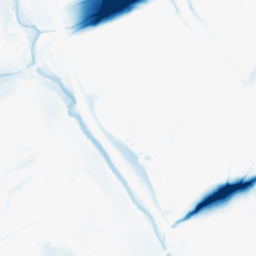
Category: morphological
Decomposition family: morphological_ellipse
Decomposition parameters: operation: closing
width: 50
height: 30
Upsampling method: quartic
Upsampling parameters: scale: 8
Upsampling scale: 8